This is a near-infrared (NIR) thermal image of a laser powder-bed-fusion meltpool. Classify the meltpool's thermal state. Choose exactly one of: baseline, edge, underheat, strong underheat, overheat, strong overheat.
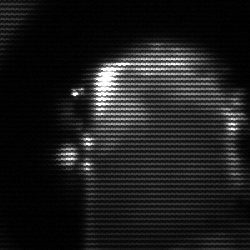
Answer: baseline